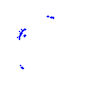
Particle: kaon